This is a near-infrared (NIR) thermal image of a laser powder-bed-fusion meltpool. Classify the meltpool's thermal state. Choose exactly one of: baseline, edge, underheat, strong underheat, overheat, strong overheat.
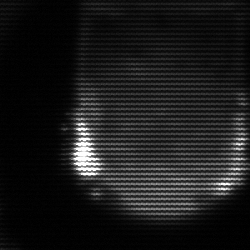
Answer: edge